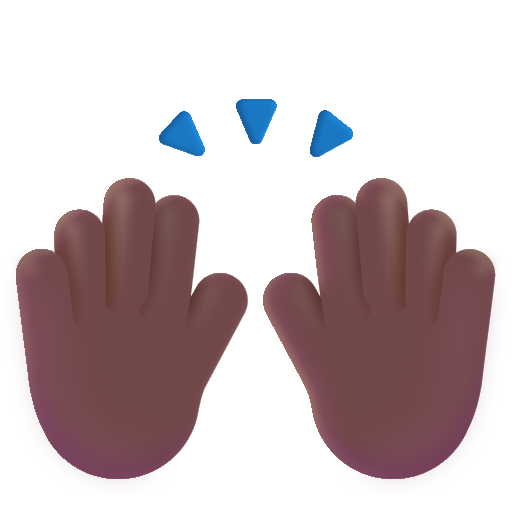
raising hands color  dark